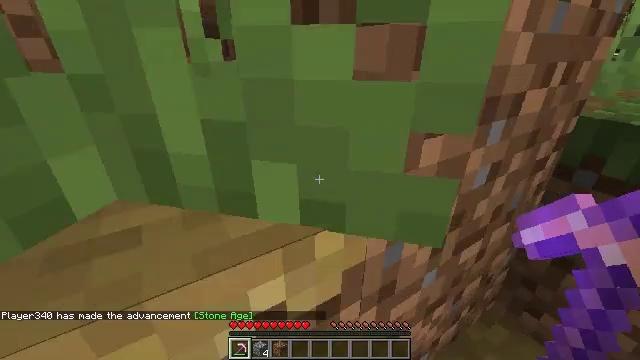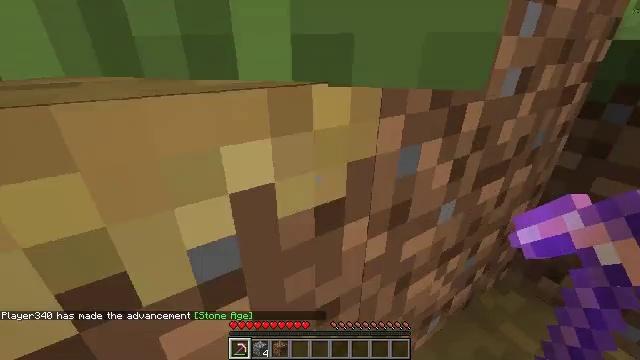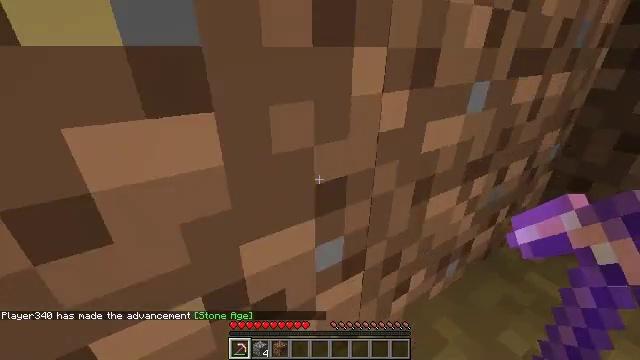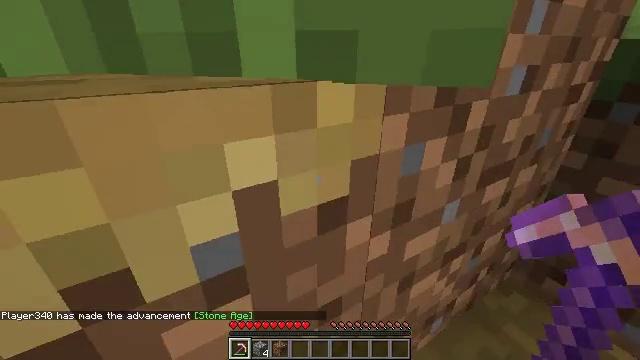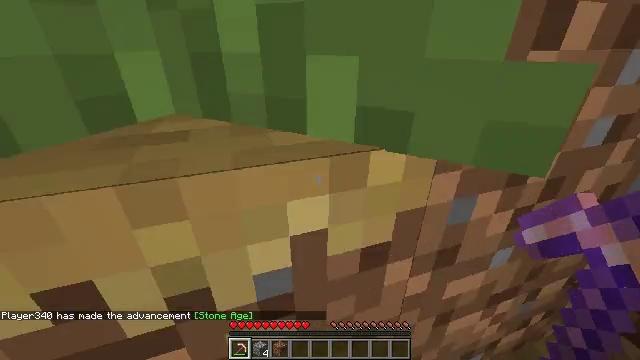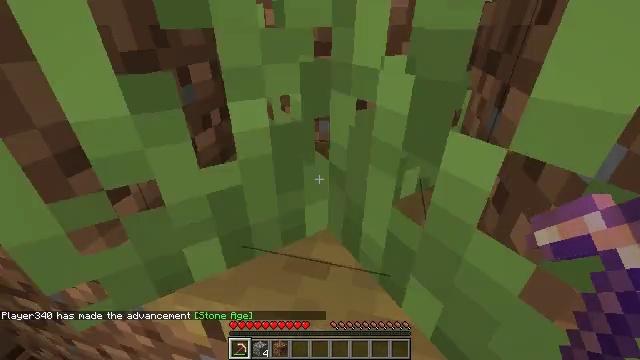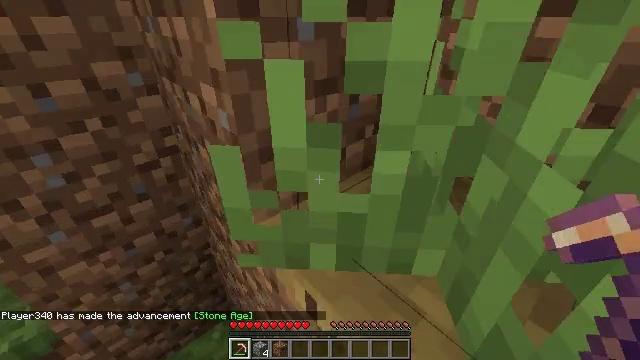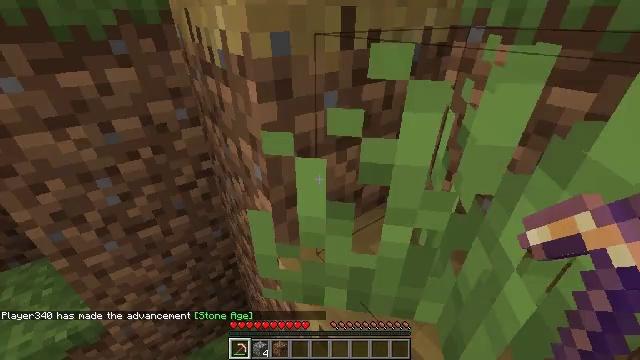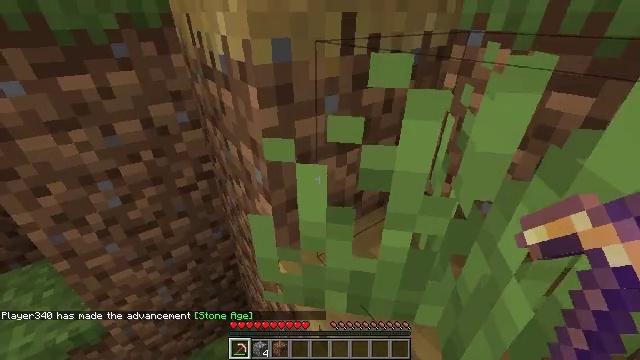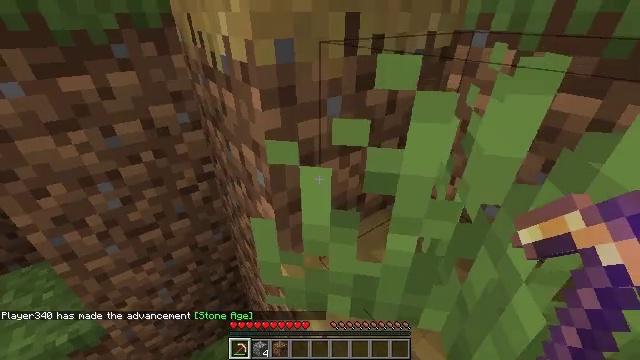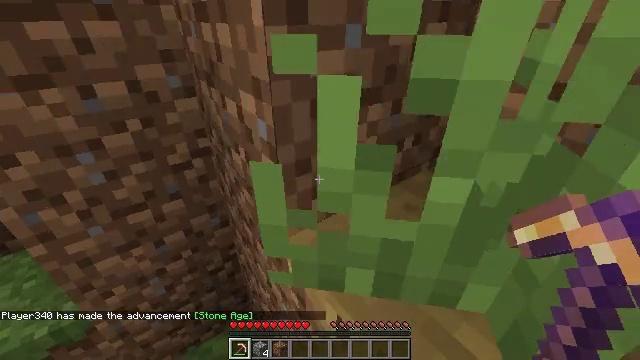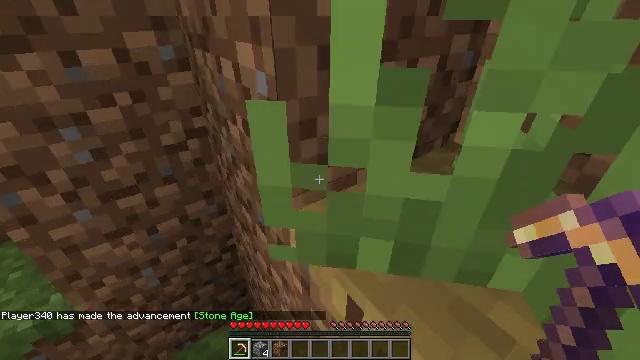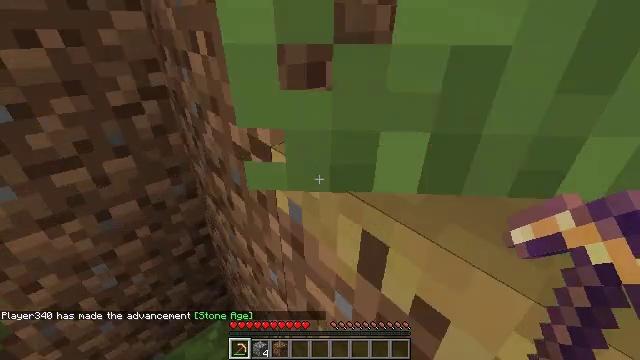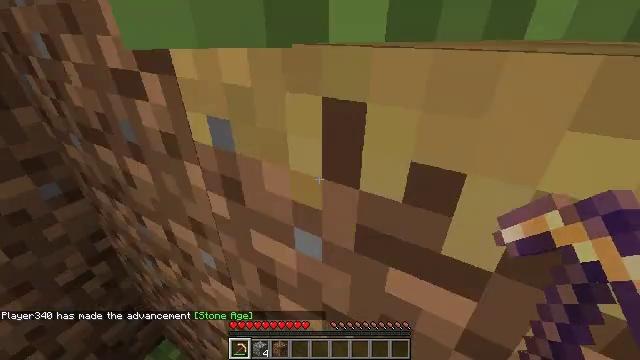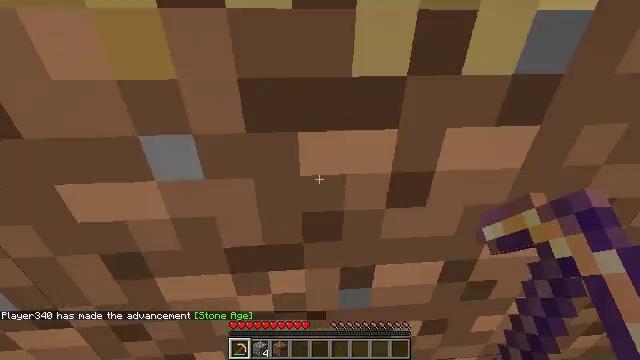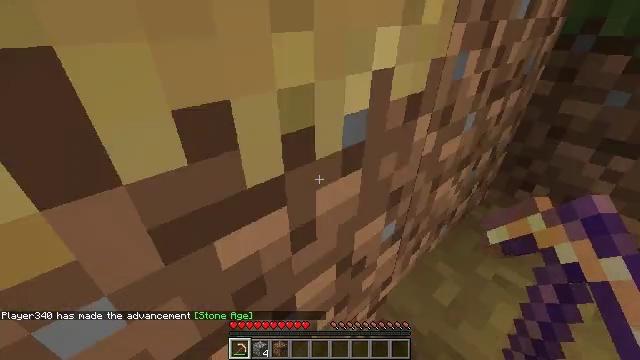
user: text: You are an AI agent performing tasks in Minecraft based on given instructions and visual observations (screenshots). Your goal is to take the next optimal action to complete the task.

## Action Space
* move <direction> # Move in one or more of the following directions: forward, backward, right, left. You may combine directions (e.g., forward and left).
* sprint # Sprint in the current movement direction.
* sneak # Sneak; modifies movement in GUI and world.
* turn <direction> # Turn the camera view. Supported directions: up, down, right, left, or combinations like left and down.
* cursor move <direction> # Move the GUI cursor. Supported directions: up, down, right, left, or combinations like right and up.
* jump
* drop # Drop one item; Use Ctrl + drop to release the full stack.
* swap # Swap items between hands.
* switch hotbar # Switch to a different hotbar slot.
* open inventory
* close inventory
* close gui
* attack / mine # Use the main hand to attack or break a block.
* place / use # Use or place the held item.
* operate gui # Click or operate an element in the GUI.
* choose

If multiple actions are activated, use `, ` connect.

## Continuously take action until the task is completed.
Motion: motion action
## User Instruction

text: Collect materials like stripped oak wood.
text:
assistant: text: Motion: jump
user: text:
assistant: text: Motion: move forward, jump
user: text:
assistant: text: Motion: move forward, jump
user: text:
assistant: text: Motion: move forward, turn left and down, jump
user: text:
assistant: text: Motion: move forward, turn left and down, jump
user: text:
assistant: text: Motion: move forward, turn left and down, jump
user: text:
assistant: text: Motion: move forward, turn left, jump
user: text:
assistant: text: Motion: move forward, jump
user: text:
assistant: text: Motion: move forward, jump
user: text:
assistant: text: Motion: move forward, jump
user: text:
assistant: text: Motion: move forward, jump
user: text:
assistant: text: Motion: move forward, turn right and up, jump
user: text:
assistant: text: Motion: move forward, turn right, jump
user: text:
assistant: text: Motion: move forward, turn right, jump
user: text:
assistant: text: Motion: move forward, turn right and down, jump
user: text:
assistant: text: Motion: move forward, turn right, jump
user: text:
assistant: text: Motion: move forward, turn right, jump
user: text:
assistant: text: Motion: move forward and move right, turn right, jump
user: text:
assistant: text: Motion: move forward and move right, jump
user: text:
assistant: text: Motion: move forward and move right, turn right, jump
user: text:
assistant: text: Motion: move forward and move right, turn right, jump
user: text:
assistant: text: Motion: move forward and move right, turn right, jump
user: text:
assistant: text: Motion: move forward and move right, jump
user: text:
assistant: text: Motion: move forward and move right, jump
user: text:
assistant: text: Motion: move forward, turn up, jump
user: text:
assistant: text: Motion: move forward, turn left and up, jump
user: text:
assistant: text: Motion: move forward, turn left and up, jump
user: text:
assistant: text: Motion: move forward, turn left, jump
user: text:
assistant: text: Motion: move forward, turn left, jump
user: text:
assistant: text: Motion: move forward and move left, turn left and down, jump